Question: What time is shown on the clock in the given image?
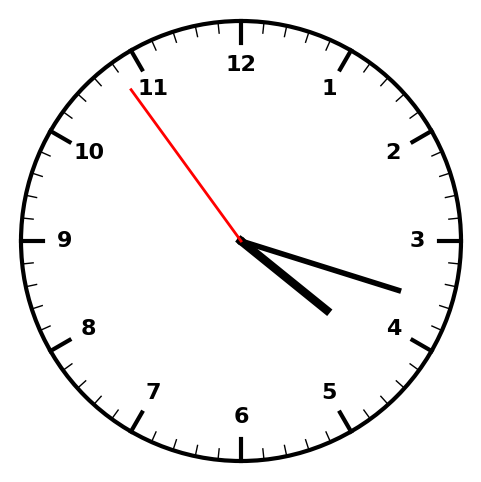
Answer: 04:17:54